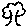
Label: tree